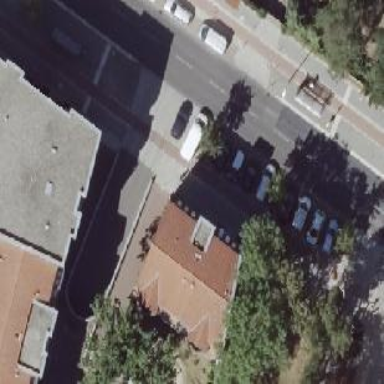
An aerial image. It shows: Gambrel-roofed building with apartments.